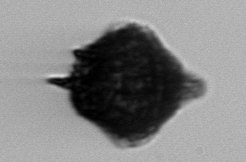
Label: Gonyaulax